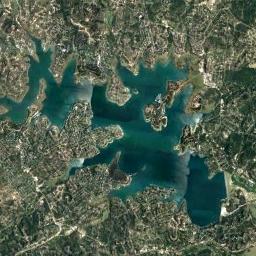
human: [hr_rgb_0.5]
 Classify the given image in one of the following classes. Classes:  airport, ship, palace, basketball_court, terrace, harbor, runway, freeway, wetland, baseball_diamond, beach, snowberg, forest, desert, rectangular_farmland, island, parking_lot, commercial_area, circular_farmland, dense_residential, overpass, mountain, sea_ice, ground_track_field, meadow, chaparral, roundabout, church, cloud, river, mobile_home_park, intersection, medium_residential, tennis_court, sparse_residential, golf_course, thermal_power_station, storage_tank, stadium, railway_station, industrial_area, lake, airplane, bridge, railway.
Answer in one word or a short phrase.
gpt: lake